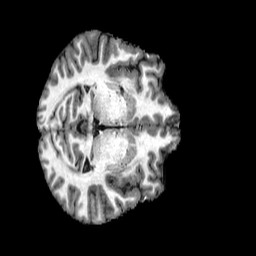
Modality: T1w
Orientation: axial
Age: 32
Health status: healthy
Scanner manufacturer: philips
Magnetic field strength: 3 T
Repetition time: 0.007813 s
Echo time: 0.003595 s